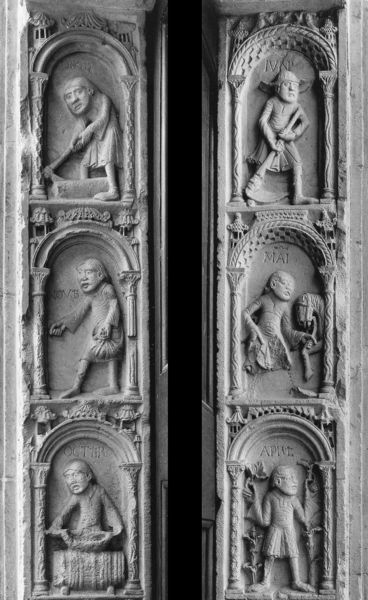
Titel: Dom S. Gimignano
Standort: Modena (EU - I - Emilia-Romagna)
Schlagwörter: mann, männer, säulen, stein, pferd, ernte, figuren, bauer, bögen, schwarzweiss, jahr, axt, mittelalter, fresken, fresko, register, mai, sense, saat, hufschmied, april, monate, schmid, egge, säen, fguren